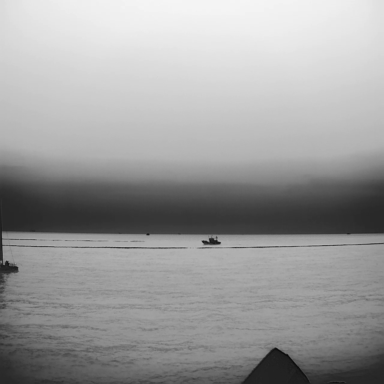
There is a bulk_carrier in the infrared image.